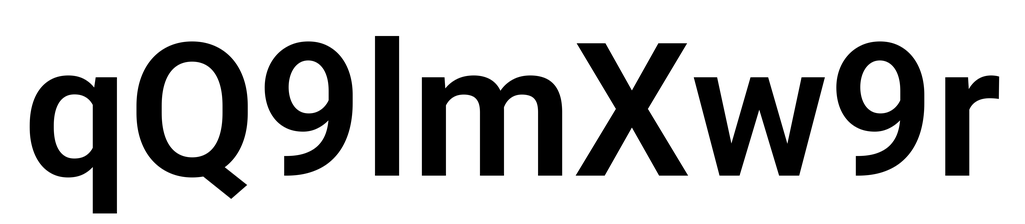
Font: Roboto_SemiBold